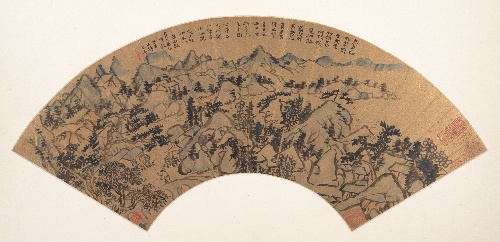
Title: 清  石濤  (朱若極)  山水圖  扇頁|Landscape
Artist: Shitao (Zhu Ruoji)
Artist bio: Chinese, 1642–1707
Date: dated 1699
Object type: Folding fan mounted as an album leaf
Classification: Paintings
Medium: Folding fan mounted as an album leaf; ink and color on gold-flecked paper
Culture: China
Period: Qing dynasty (1644–1911)
Dimensions: 6 7/8 x 17 1/2 in. (17.5 x 44.5 cm)
Department: Asian Art
Credit line: Bequest of John M. Crawford Jr., 1988
Accession year: 1989
Repository: Metropolitan Museum of Art, New York, NY
Tags: Mountains|Landscapes